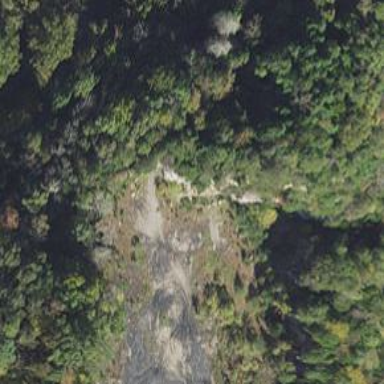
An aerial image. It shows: Historic quarry.